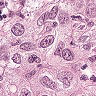
Metastatic tissue present: yes